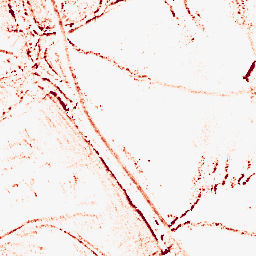
Category: morphological
Decomposition family: morphological_rect
Decomposition parameters: operation: opening
width: 5
height: 5
Upsampling method: bspline
Upsampling parameters: scale: 8
Upsampling scale: 8